Question: I'm currently trying to implement an auto-resizing textarea, based on the popular technique found here: <URL>.
The concept is pretty simple: you mirror a textarea's input with a backing pre element. As the pre element resizes, its container and the absolutely positioned textarea grow with it. This is working well for me in Chrome, Safari, (and after a small padding tweak <URL> Firefox as well.
I've run into a problem, however, in modern versions of IE (9+). The key to this technique is to make sure that the pre element exactly mirrors the textarea's behavior - not only in size, but also in font characteristics, and wrapping points.
I've set up this <URL> to demonstrate.
The textarea's content is in red, while the pre's content is in blue. Ideally, the textarea's content would sit directly on top of the pre's content, and only allow us to see red text.
This works great in Chrome/Safari, but as you start playing around in IE, the text gets out of sync after the first wrapping point or so. In this demo, the string:
'Here's some text. It appears to do we'
should illustrate the issue (IE 11):

We only see the blue pre text on "we" because the textarea content has already wrapped.
Any ideas how I can keep the text in sync between the textarea and backing pre element in IE? My initial thought was that it had something to do with size / font discrepancy, but after a few days of trying things, it seems more like an inconsistent wrapping issue?
I've come across lots of javascript solutions for resizing the textarea, but I was hoping to get this CSS approach to work, if nothing more than for the learning.
Thanks in advance!
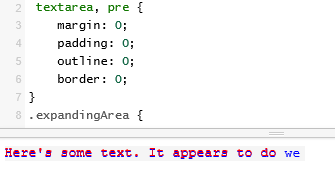
Answer: Your problem is that the short-hand 'font' rule is not being honored in IE. If you take a look at it in IE's you will see it being underlined, at least in IE11.
Simply adding a space between the font size and font family values fixes that. <URL>
For IE
'''
font: 400 1em'Helvetica', 'Arial', sans-serif;
'''
should be
'''
font: 400 1em 'Helvetica', 'Arial', sans-serif;
'''
The single quotes are optional unless the fonts name has spaces in it or is a CSS keyword.
The wrapping problem should be eliminated but I don't think you can completely hide the underlying 'pre''s text like in WebKit browsers (Chrome/Safari), that's why the article you linked suggests you actually make it invisible.
'''
.expandingArea.active > pre {
display: block;
/* Hide the text; just using it for sizing */
visibility: hidden;
}
'''
You should add that.